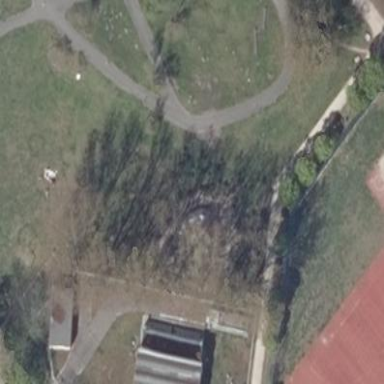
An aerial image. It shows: Playground featuring climbing frame.